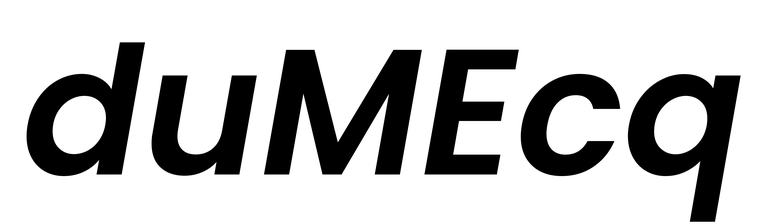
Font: Poppins-SemiBoldItalic